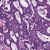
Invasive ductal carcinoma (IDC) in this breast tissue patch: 1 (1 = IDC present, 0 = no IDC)